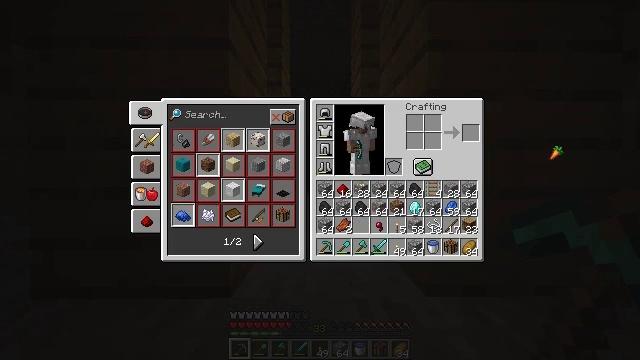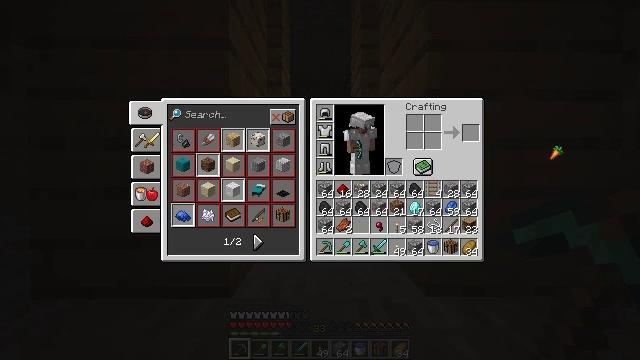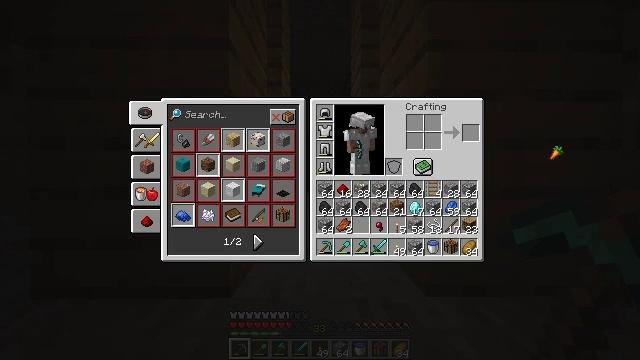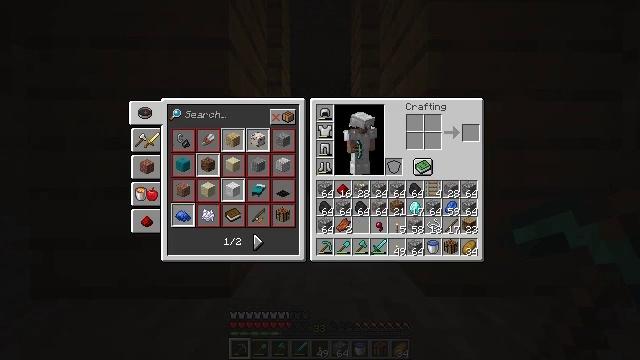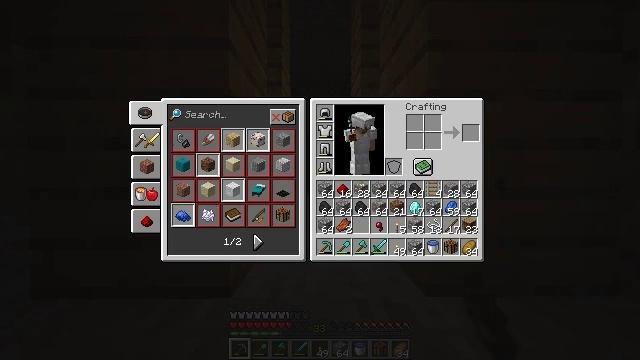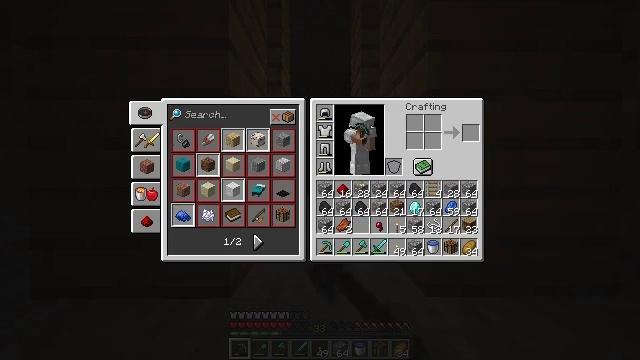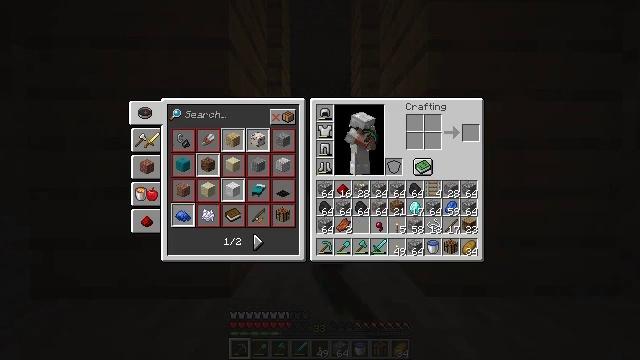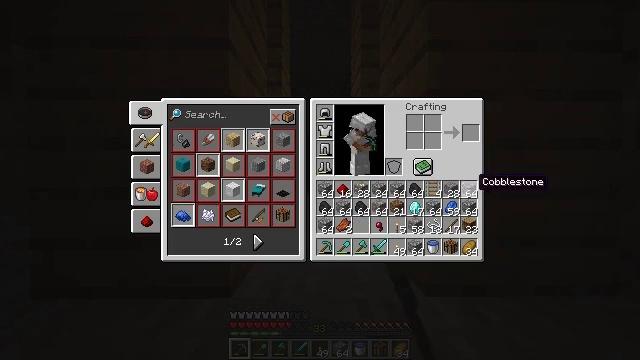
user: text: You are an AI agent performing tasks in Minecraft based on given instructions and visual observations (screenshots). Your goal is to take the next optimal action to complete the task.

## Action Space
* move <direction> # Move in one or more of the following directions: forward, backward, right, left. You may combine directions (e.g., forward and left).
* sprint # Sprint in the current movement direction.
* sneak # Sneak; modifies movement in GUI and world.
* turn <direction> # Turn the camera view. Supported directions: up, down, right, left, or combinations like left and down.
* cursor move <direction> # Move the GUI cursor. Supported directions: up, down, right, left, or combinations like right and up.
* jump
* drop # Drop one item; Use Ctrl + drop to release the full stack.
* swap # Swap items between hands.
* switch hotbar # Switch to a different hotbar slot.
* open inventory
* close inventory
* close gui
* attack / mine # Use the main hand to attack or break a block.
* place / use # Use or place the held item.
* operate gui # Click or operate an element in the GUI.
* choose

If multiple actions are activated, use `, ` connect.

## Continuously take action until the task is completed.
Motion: motion action
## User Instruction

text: Drop a carrot.
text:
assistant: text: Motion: operate gui
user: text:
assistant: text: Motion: operate gui
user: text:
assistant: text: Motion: no_op
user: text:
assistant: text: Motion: no_op
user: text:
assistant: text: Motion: cursor move left
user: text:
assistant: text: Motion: cursor move left and down
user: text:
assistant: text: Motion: cursor move left and down
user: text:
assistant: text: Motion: no_op